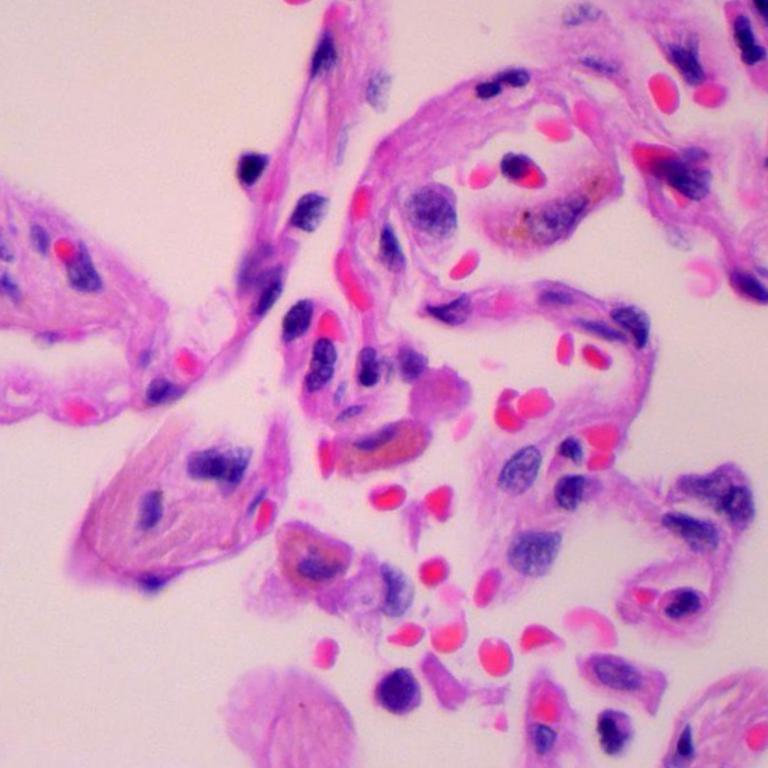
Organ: lung
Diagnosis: benign